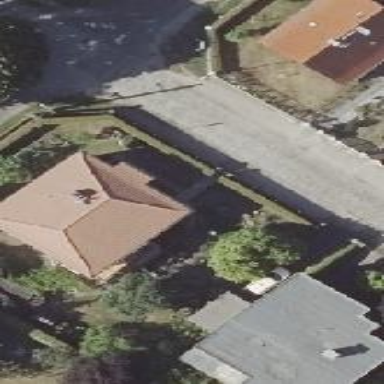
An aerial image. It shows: Detached building.